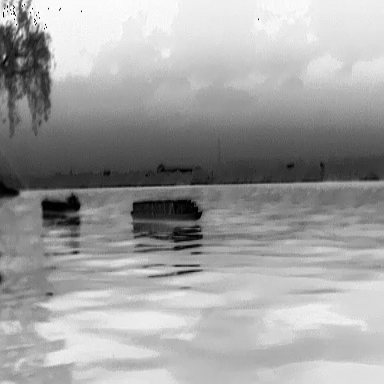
There is a liner in the infrared image.